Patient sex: F
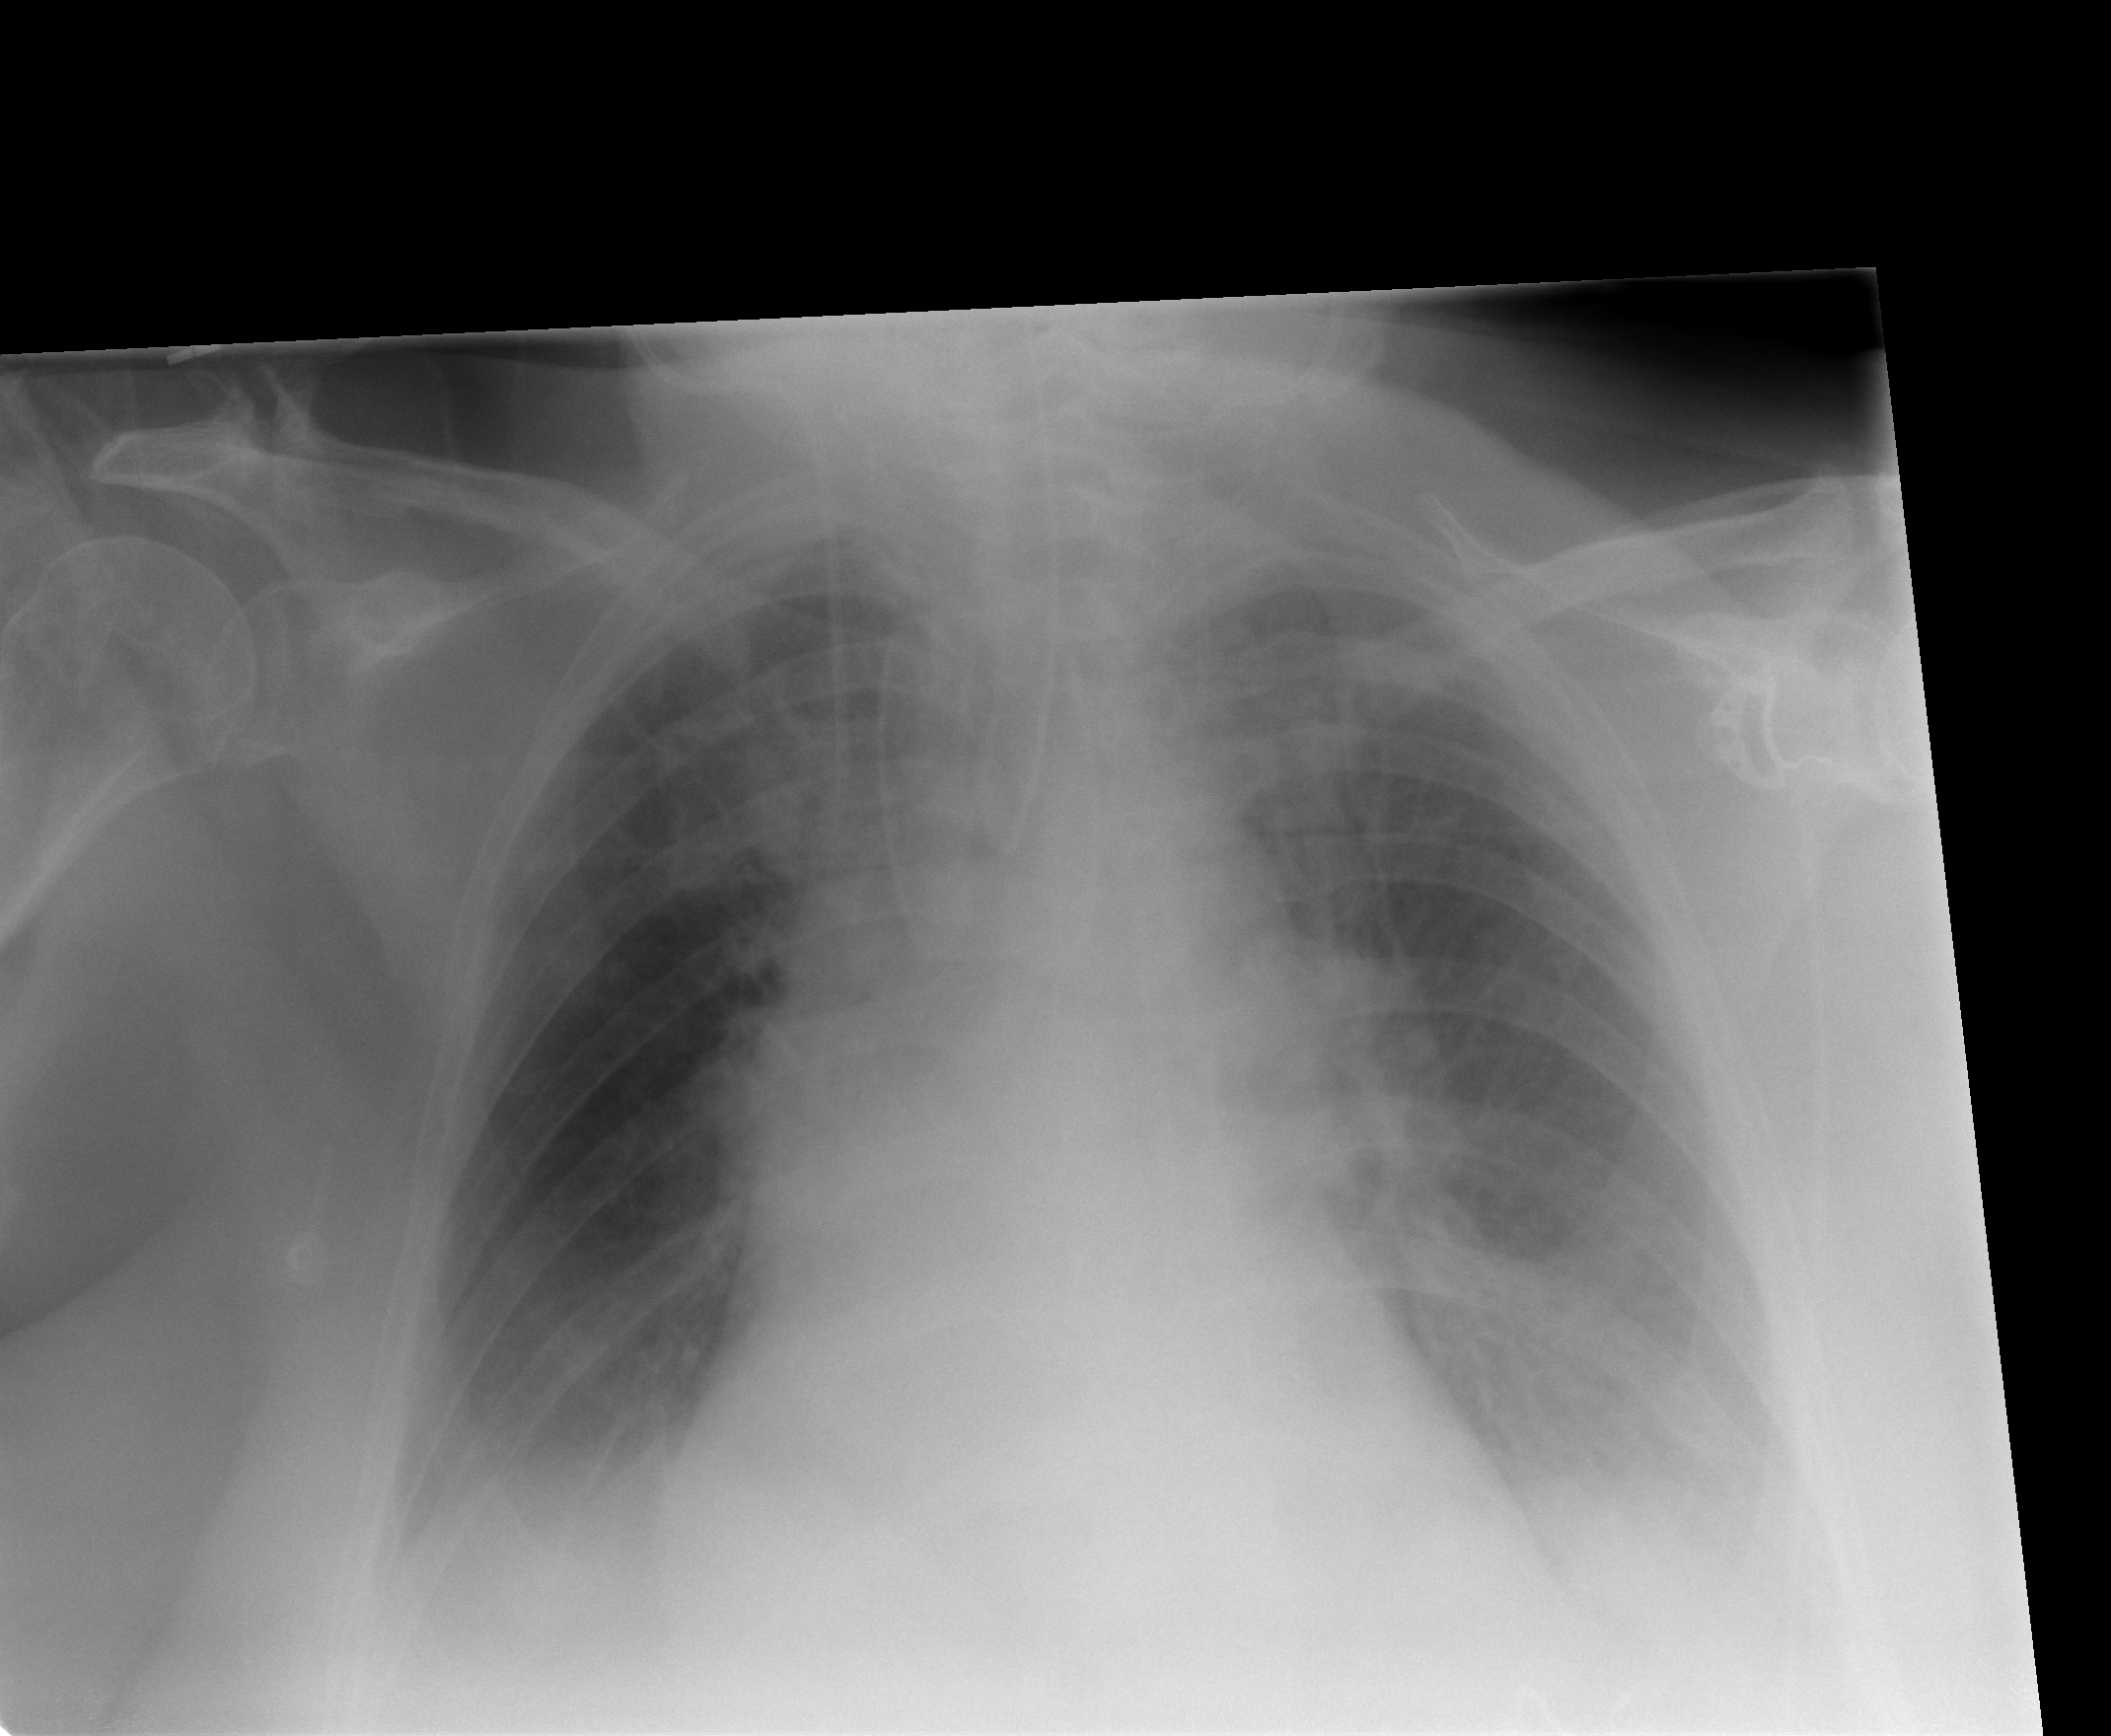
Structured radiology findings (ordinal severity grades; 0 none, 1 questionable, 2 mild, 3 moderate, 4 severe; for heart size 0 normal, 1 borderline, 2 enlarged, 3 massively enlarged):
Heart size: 1
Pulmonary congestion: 2
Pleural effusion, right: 2
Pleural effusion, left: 3
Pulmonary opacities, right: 2
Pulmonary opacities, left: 2
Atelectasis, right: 2
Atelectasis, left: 2